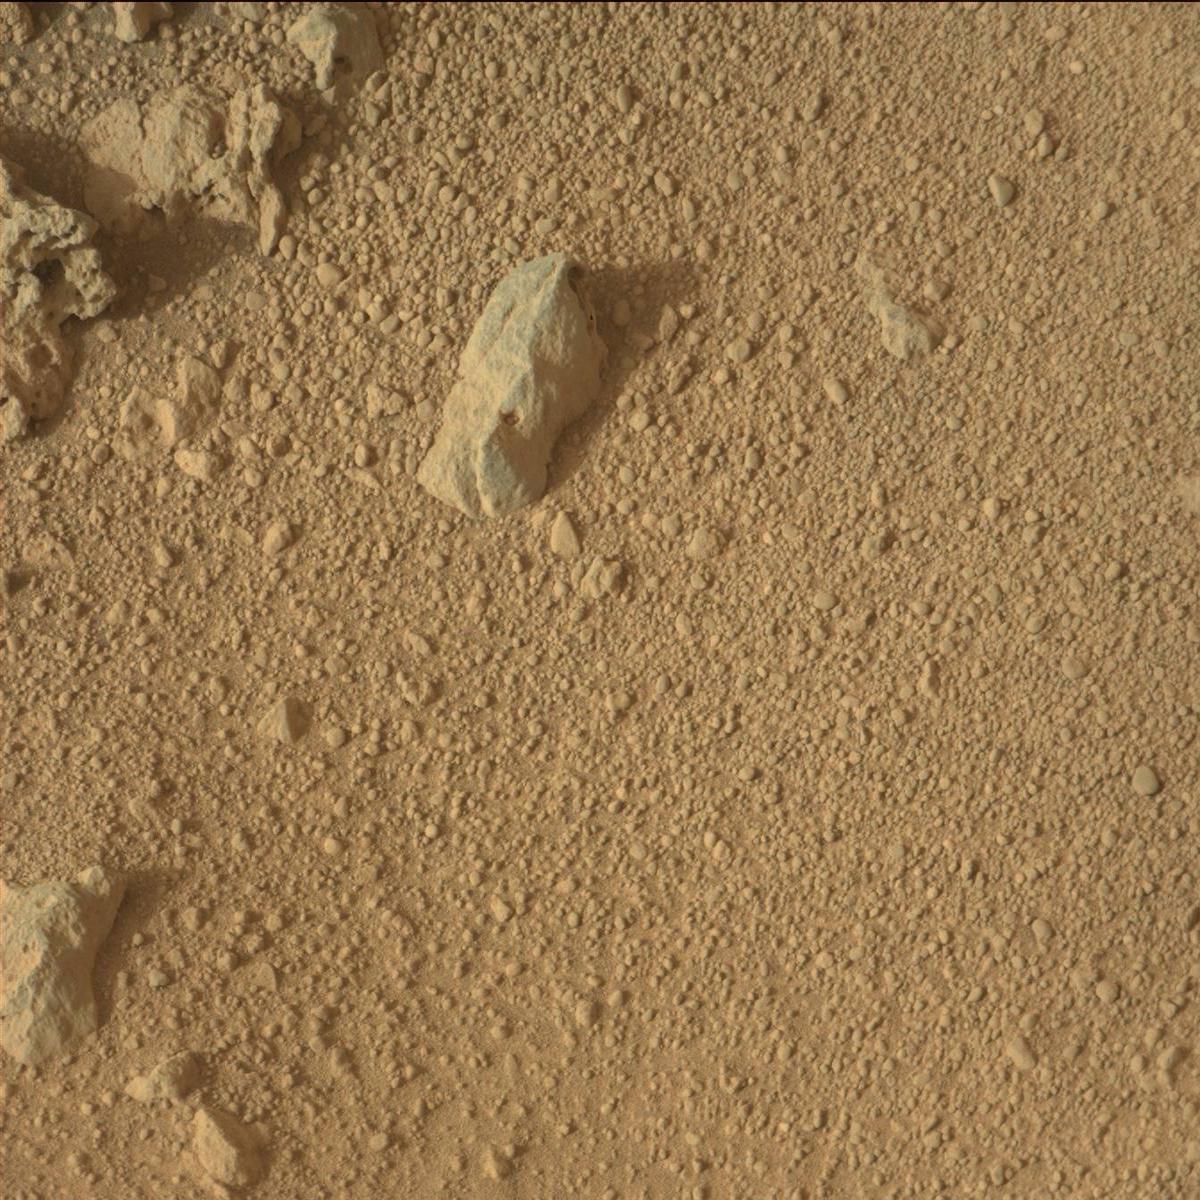
Terrain classes present: Bedrock, Rock, Sand / Soil